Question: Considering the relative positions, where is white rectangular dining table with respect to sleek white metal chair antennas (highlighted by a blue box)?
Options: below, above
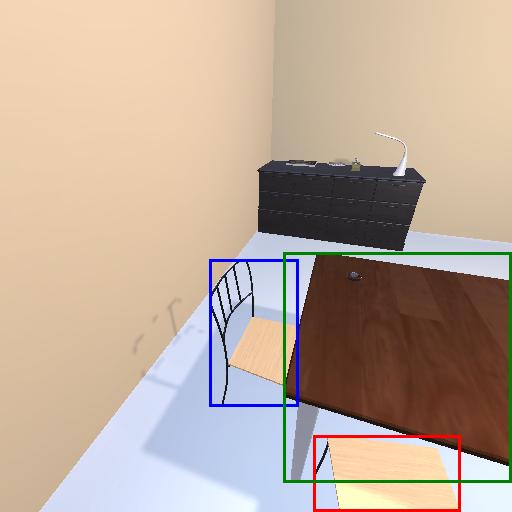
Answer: below